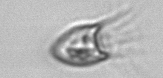
Label: Balanion